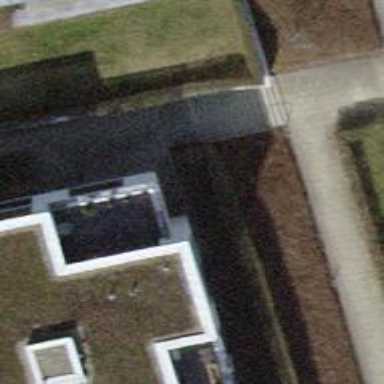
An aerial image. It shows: Hedge acting as barrier.